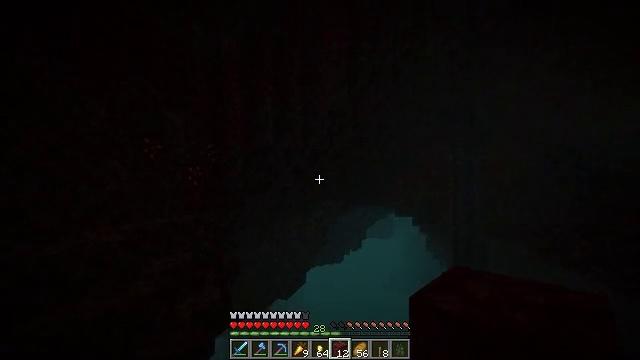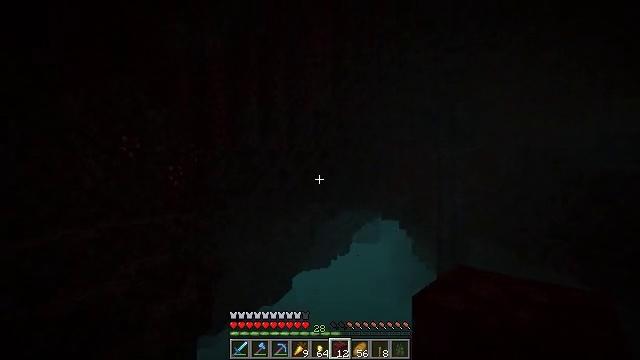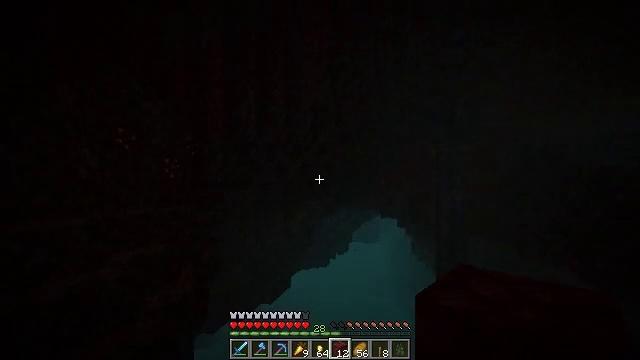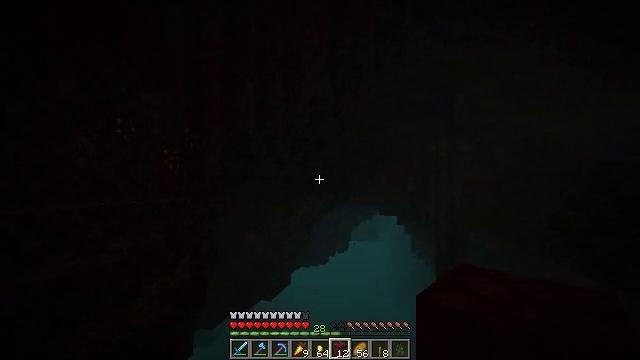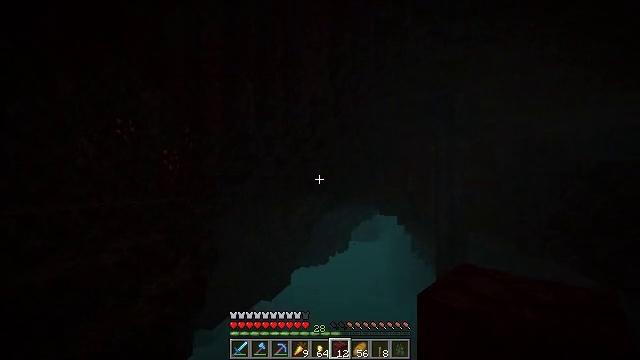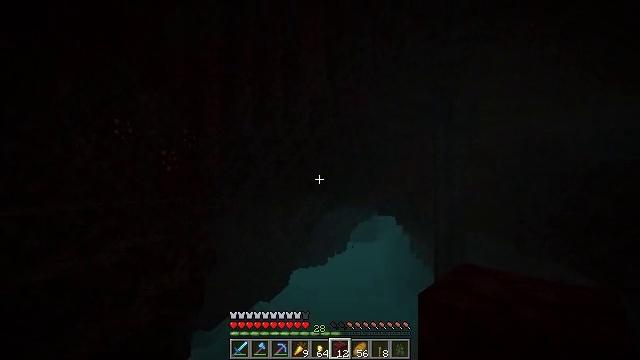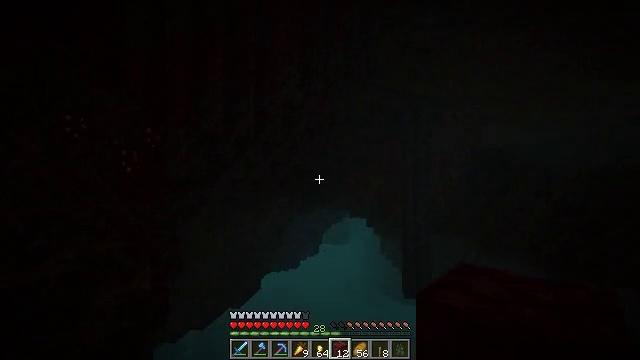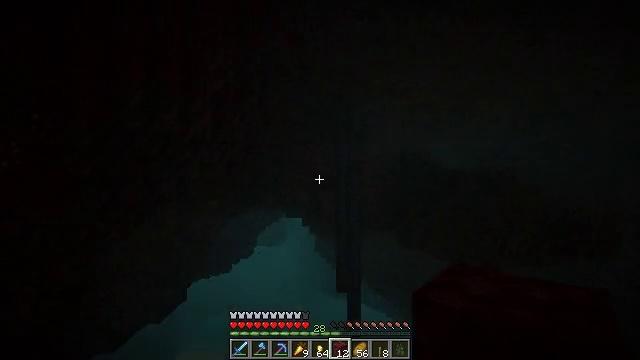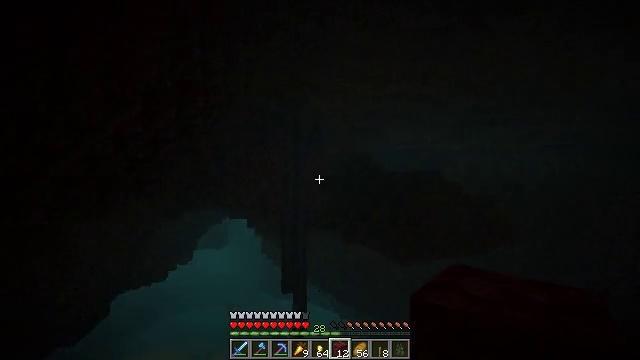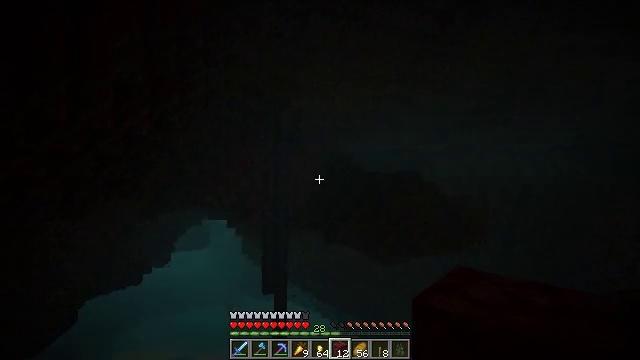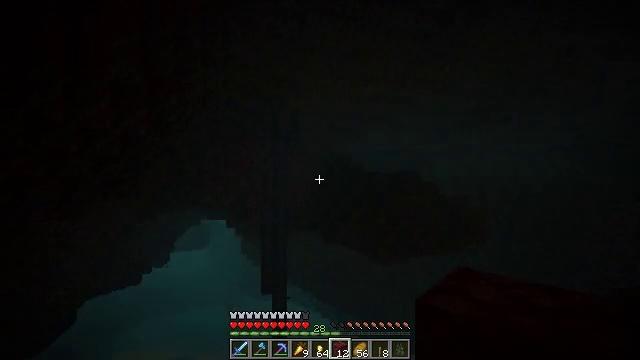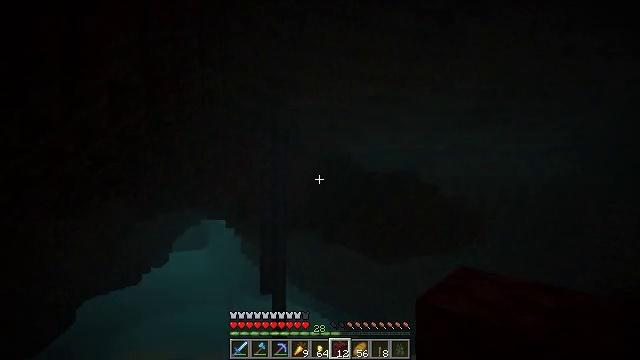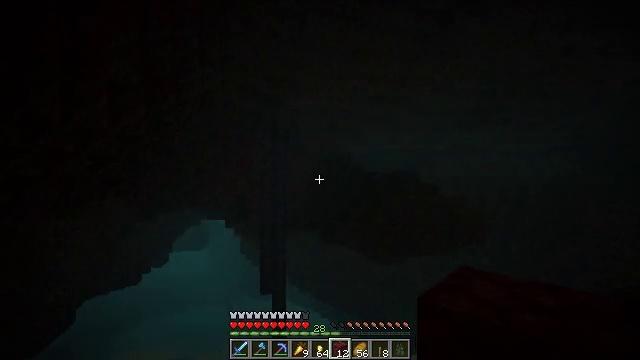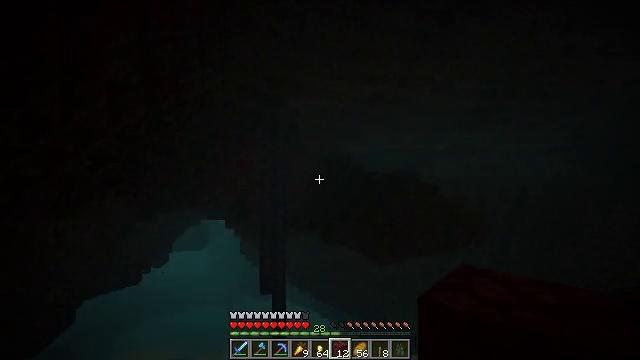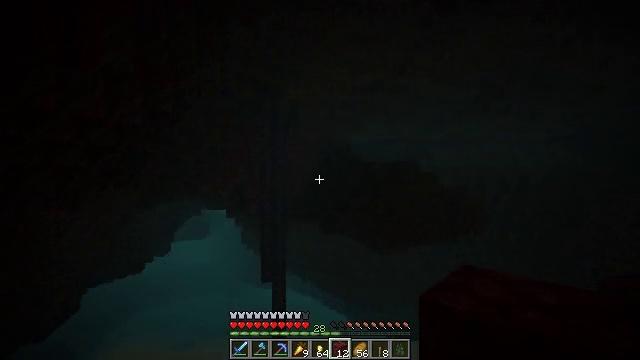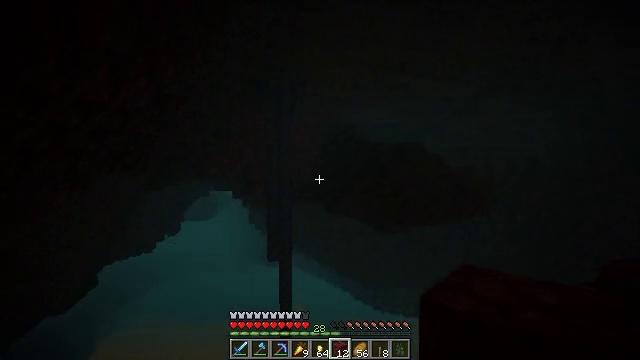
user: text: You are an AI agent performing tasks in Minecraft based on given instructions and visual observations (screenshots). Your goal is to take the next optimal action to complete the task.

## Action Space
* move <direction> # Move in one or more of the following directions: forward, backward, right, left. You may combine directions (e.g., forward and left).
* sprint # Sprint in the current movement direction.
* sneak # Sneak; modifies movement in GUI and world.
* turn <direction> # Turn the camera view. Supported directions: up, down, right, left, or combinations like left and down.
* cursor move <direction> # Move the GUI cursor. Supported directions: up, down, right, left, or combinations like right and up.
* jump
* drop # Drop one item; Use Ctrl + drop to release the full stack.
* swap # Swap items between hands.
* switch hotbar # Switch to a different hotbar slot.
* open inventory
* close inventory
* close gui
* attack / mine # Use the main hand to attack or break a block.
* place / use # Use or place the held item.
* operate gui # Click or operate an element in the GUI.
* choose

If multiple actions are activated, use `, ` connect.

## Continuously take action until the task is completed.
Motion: motion action
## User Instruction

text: Use a pickaxe to mine the bone block.
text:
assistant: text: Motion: turn right and up
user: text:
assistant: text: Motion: no_op
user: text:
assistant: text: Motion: no_op
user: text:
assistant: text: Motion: no_op
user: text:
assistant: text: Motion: no_op
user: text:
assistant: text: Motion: turn right
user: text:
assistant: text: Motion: move right, turn right
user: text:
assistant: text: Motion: move right, turn right
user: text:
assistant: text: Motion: move right, turn right
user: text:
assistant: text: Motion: move right
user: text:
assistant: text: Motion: no_op
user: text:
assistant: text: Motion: no_op
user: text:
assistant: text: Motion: no_op
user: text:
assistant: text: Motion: move right, turn down
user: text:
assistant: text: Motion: move right, turn left and down
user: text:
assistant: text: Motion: move right, turn left and down
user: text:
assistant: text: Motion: move forward and move right, turn down
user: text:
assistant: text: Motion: move forward and move right, turn down
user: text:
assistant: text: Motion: move forward and move right, turn down
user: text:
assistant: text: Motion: move forward and move right
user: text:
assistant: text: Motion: move forward and move right
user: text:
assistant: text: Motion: move forward and move right, turn down
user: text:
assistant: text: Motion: move forward and move right, turn down
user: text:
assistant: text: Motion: move forward and move right, turn down
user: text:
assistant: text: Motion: move forward and move right
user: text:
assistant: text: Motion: move forward and move right
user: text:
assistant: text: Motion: move forward and move right
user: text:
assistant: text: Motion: move forward and move right, turn down
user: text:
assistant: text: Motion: move forward and move right, turn down
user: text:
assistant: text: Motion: move forward and move right